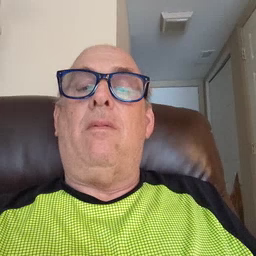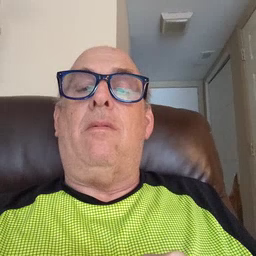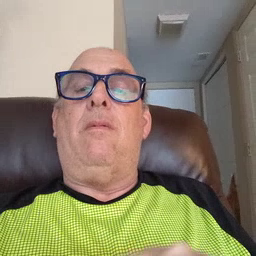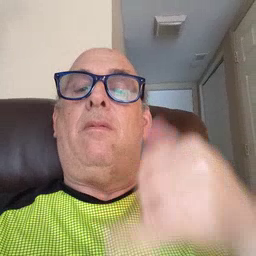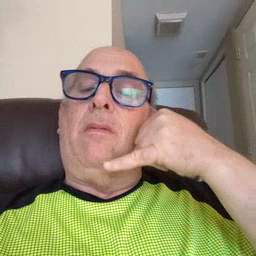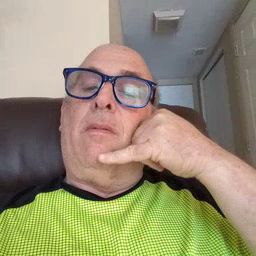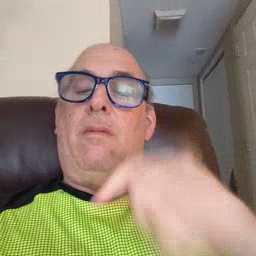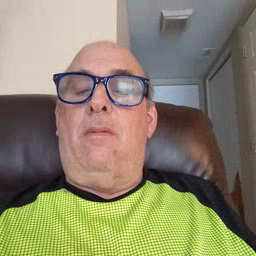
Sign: callonphone